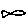
Label: fish